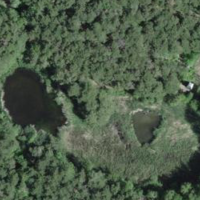
EUNIS habitat code: 43
Species observed at this site:
Pararge aegeria
Acrocephalus arundinaceus
Libellula quadrimaculata
Epipactis atrorubens
Neottia nidus-avis
Pyrrhosoma nymphula
Phoenicurus phoenicurus
Orthilia secunda
Sciurus vulgaris